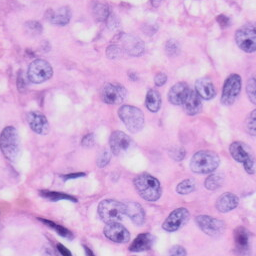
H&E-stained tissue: Skin